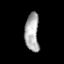
Tissue: prostate
Cell type: T cells
Senescence score: 0.2216
Nuclear area (px): 523
Mean DAPI intensity: 171.765